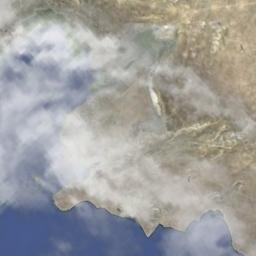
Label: cloud